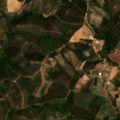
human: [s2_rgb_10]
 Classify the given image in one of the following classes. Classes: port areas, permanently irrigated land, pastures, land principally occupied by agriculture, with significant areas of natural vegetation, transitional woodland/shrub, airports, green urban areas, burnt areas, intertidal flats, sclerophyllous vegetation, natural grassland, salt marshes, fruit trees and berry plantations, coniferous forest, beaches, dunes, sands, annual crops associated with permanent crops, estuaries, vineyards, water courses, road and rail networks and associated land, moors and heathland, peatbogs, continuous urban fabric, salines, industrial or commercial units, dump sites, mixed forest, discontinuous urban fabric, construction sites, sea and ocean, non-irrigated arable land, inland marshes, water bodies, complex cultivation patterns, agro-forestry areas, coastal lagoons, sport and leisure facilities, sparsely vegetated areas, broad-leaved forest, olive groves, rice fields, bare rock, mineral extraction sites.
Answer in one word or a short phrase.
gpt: complex cultivation patterns, land principally occupied by agriculture, with significant areas of natural vegetation, broad-leaved forest, transitional woodland/shrub